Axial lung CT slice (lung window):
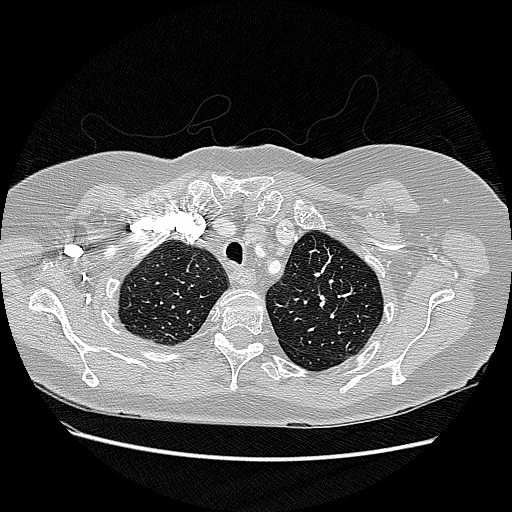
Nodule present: no